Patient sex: M
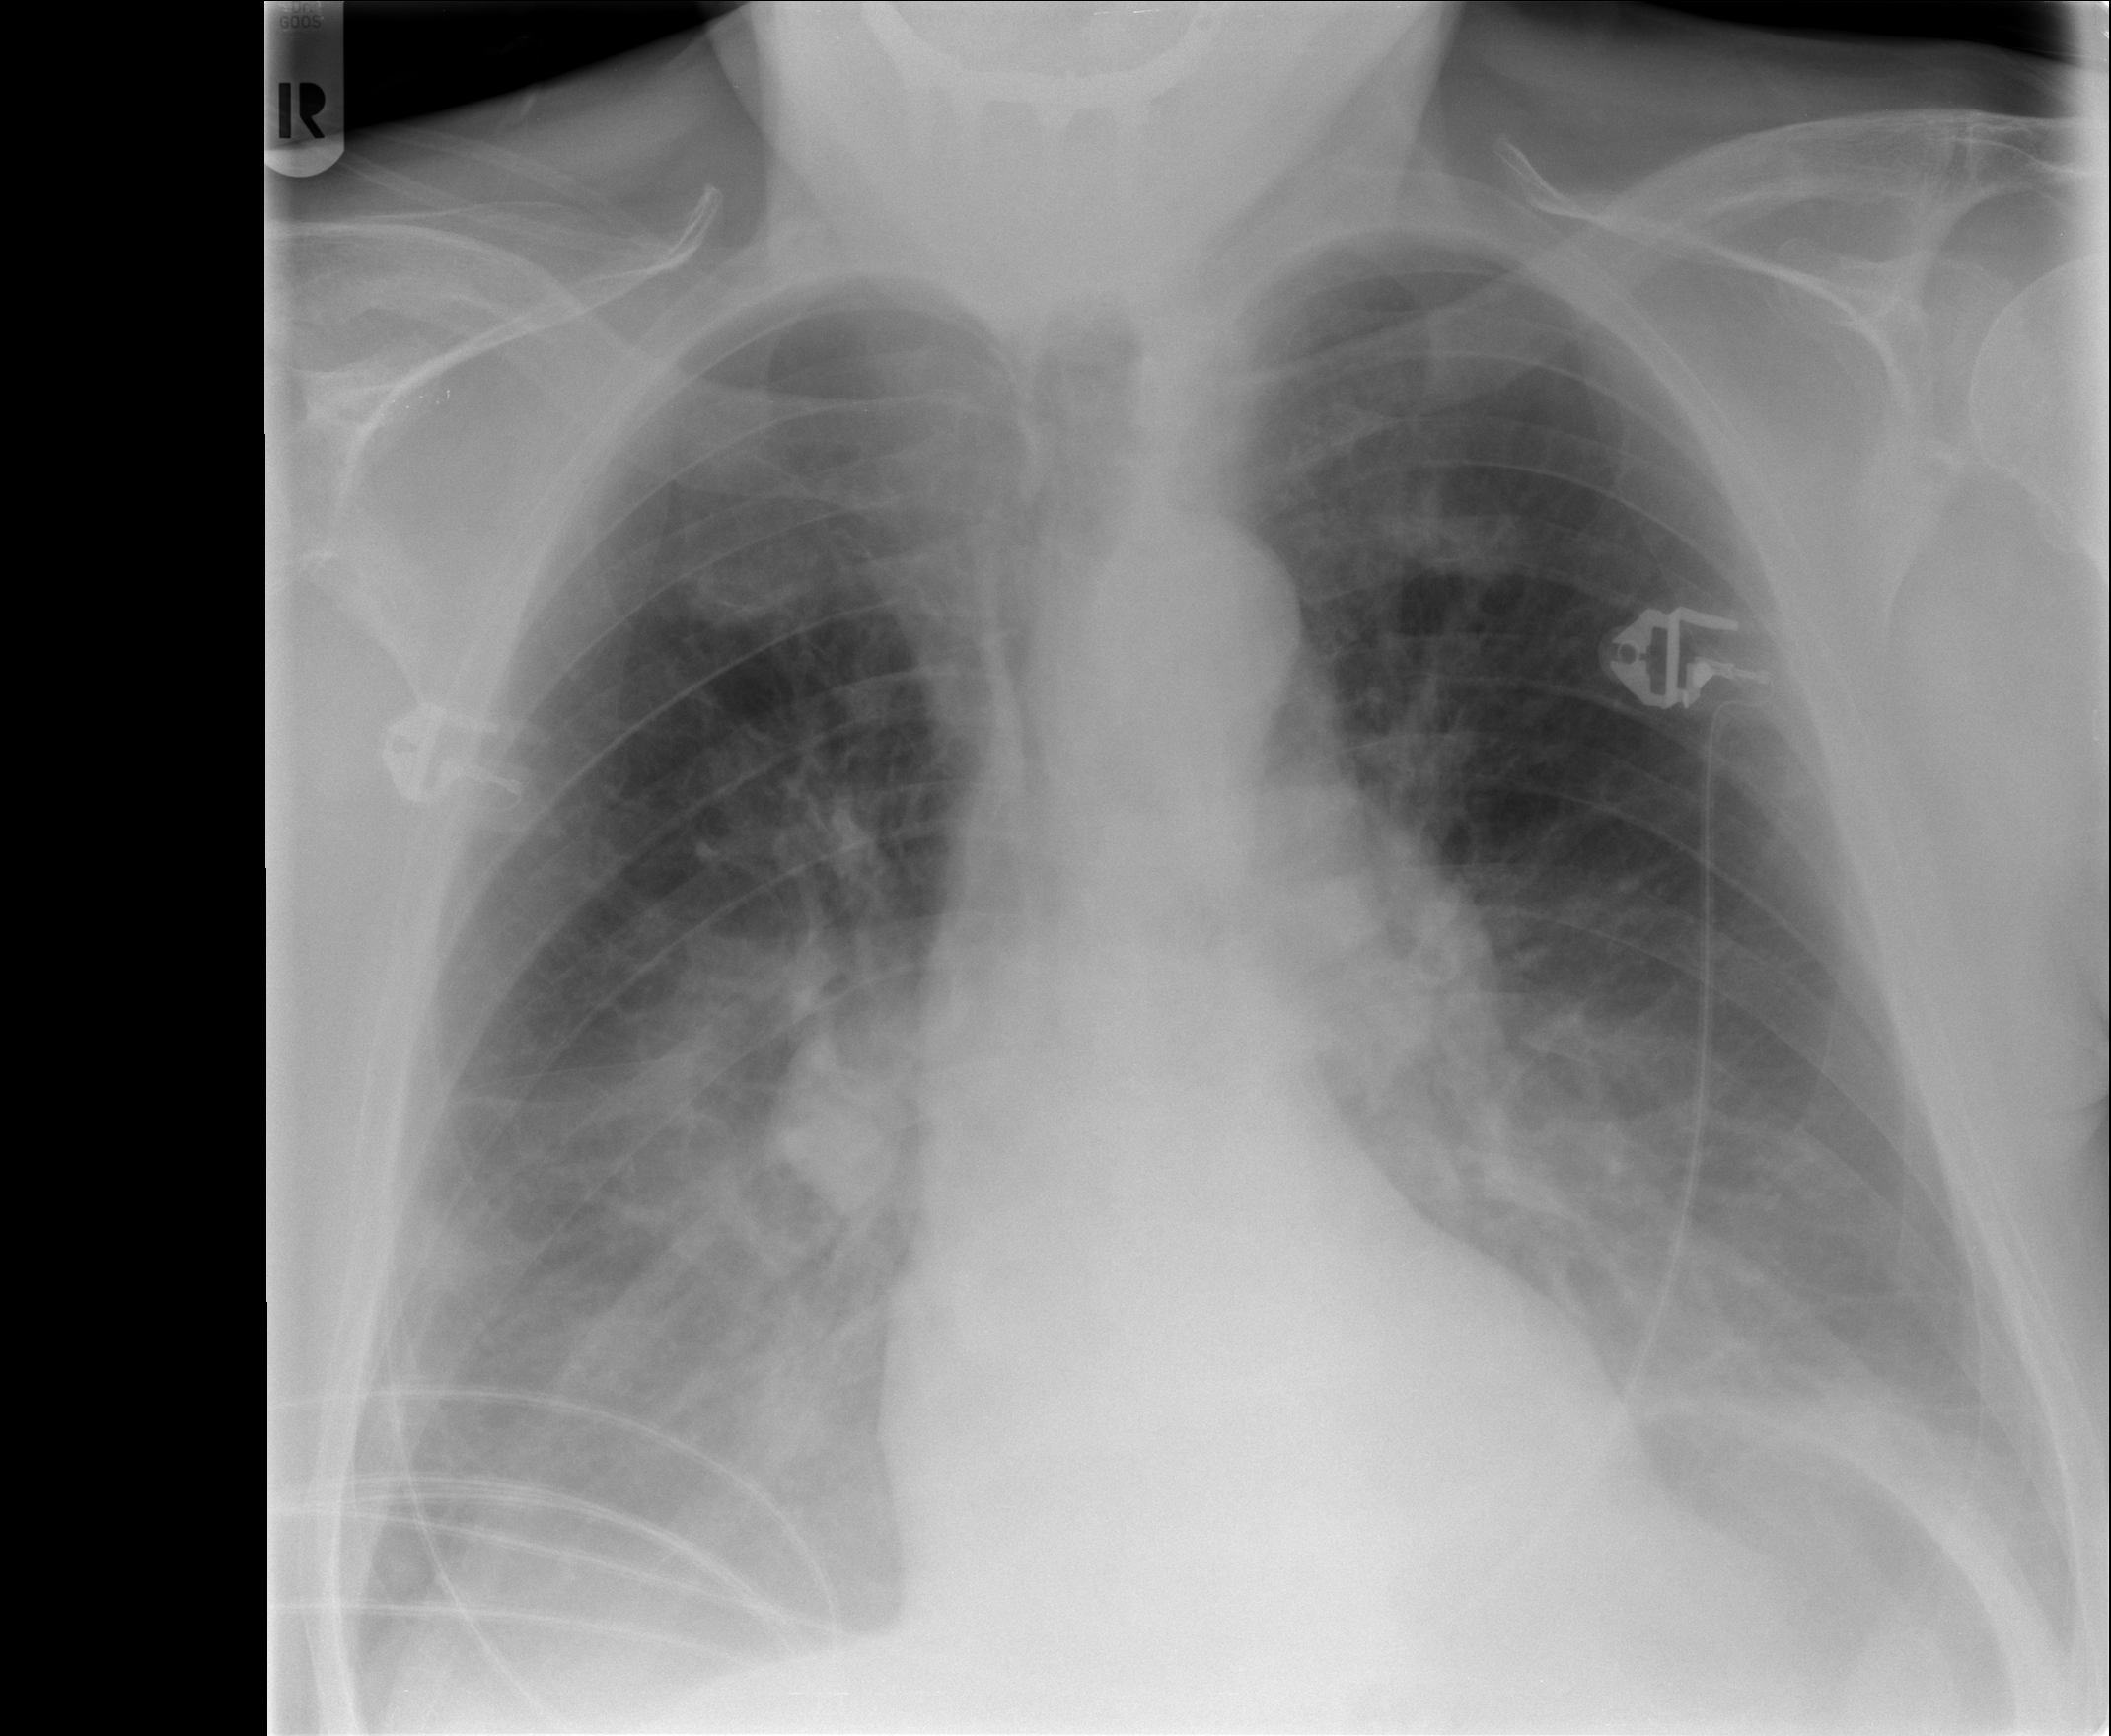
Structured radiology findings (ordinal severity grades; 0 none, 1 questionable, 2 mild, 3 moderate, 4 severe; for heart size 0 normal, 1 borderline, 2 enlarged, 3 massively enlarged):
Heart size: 0
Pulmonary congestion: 2
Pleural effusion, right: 2
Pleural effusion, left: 2
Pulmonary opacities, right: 0
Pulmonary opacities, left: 0
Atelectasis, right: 2
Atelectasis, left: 2